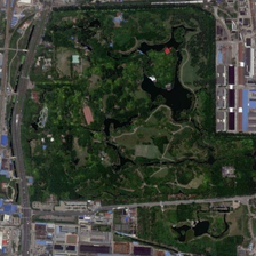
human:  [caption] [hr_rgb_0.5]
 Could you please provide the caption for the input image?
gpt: There is a wide path beside the park.

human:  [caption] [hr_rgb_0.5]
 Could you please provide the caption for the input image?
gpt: There is a road near the park

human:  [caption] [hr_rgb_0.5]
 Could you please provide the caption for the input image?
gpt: There's a big road near the park.

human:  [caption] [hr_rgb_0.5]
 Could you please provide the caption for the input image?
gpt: There is a wide road next to the park.

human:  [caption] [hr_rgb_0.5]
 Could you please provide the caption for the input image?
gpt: There is a wide road beside the park.